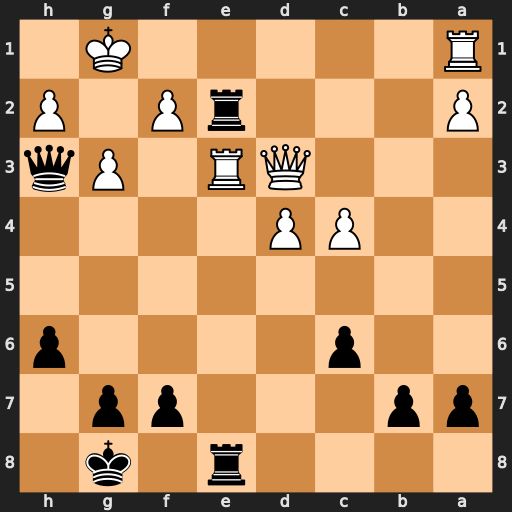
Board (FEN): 4r1k1/pp3pp1/2p4p/8/2PP4/3QR1Pq/P3rP1P/R5K1
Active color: b
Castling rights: -
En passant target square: -
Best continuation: R8xe3 Qxe3 Rxe3